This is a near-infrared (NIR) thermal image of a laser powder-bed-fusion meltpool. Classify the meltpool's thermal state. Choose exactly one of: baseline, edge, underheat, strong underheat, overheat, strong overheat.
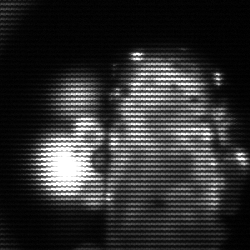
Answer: strong underheat